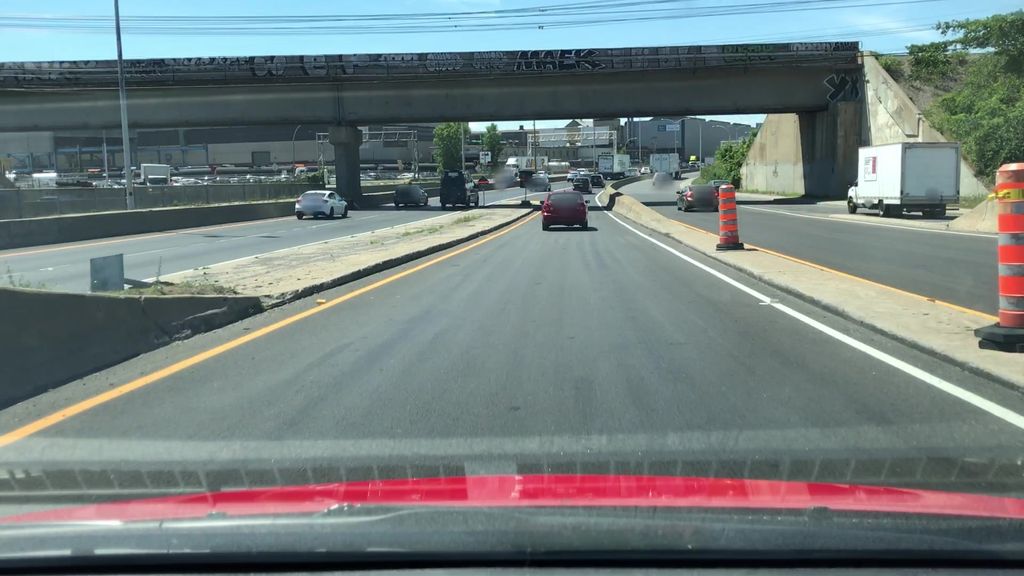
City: montreal